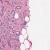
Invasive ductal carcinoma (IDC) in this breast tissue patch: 1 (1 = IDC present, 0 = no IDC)